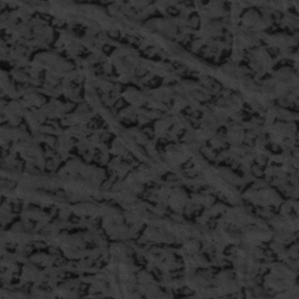
Label: frost